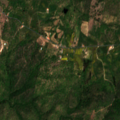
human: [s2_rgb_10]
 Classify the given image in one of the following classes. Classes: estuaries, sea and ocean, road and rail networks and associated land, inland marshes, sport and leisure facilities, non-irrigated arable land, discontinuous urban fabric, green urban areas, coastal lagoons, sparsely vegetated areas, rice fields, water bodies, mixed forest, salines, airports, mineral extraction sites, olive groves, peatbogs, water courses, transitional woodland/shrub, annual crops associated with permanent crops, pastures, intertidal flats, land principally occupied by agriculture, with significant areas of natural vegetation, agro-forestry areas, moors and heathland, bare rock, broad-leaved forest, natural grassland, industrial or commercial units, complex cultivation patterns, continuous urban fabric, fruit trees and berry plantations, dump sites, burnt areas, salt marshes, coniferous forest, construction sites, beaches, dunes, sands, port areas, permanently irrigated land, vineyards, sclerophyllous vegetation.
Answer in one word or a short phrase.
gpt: continuous urban fabric